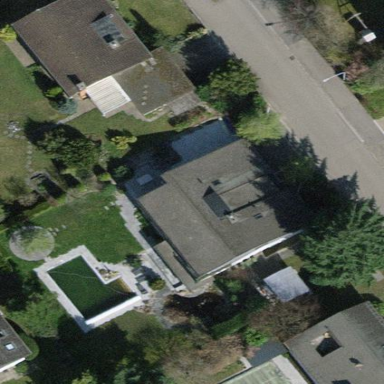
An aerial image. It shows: Detached building.